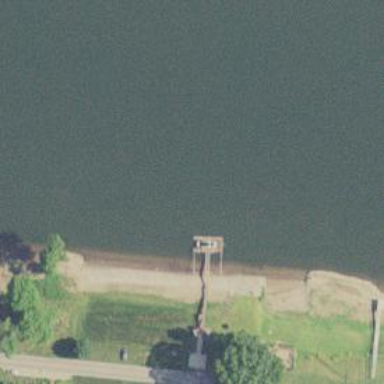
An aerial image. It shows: Man-made pier.